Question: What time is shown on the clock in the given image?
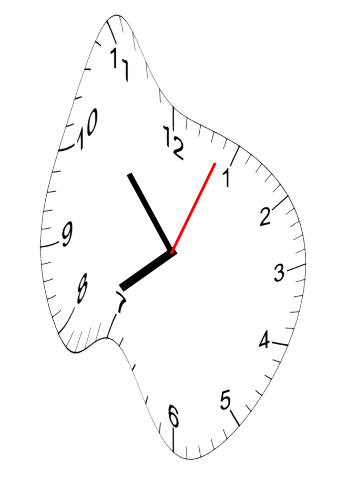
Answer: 07:53:04